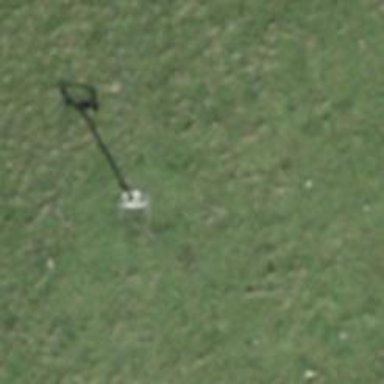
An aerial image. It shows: Pylon for aerialway.